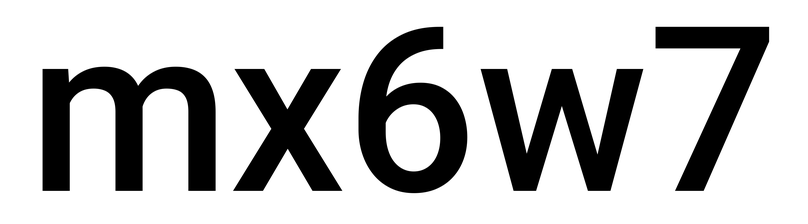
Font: Roboto_Medium